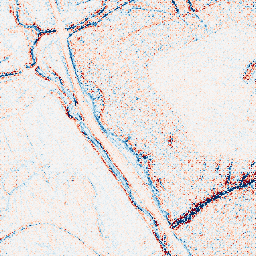
Category: edge_preserving
Decomposition family: bilateral
Decomposition parameters: d: 9
sigma_color: 75
sigma_space: 75
Upsampling method: regularized
Upsampling parameters: scale: 2
lambda_reg: 0.1
Upsampling scale: 2